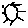
Label: sun